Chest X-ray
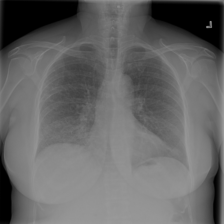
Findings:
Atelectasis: negative
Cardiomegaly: negative
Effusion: negative
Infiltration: negative
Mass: negative
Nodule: negative
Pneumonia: negative
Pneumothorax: negative
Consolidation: negative
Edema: negative
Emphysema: negative
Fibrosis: negative
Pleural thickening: negative
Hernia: negative